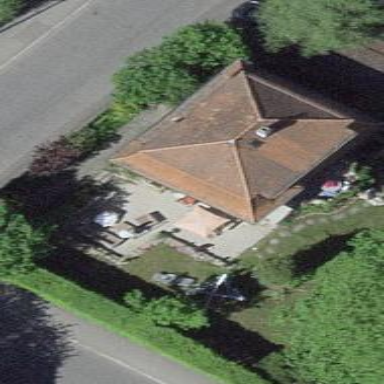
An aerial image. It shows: Hipped roof house.